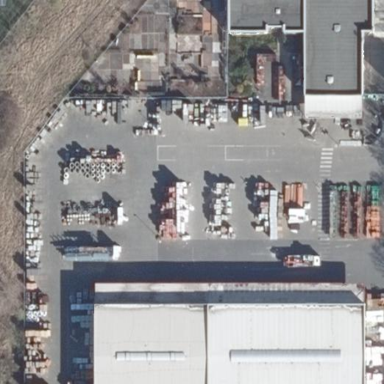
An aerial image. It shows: Trade shop with fenced area.